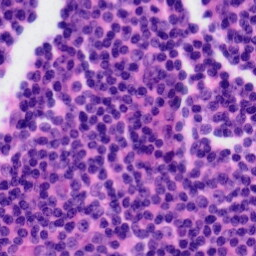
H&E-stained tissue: Tonsil